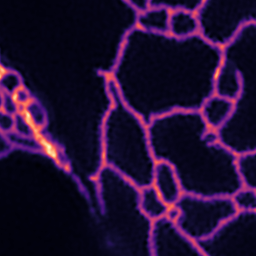
Label: Super-resolution ER image